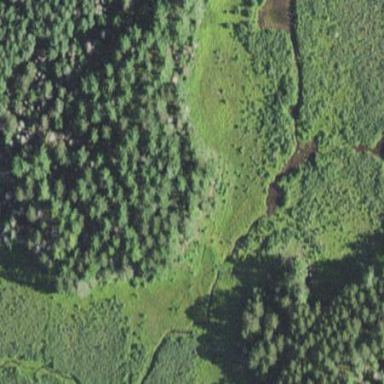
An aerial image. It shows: Bog wetland area.